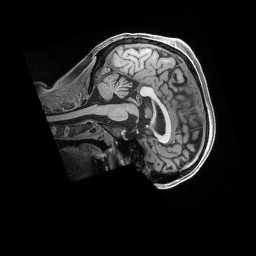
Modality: T1w
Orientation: sagittal
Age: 22
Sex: female
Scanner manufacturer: siemens
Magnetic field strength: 3 T
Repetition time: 2.5 s
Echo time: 0.00296 s